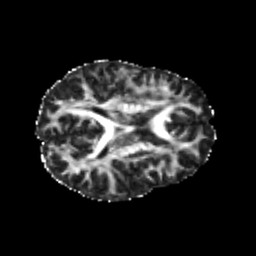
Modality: FA
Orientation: axial
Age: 25
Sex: female
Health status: healthy
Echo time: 0.074 s